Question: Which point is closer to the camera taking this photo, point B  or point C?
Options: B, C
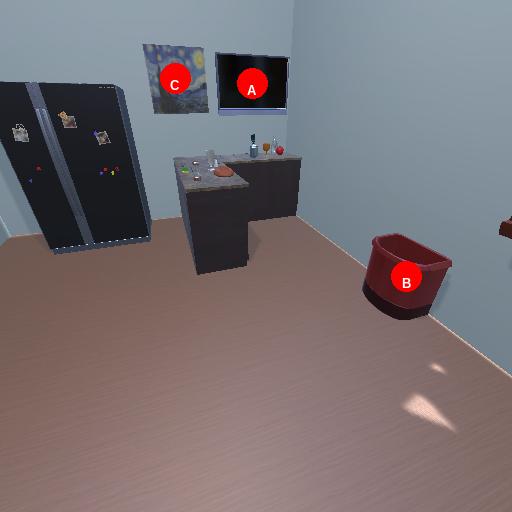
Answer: B